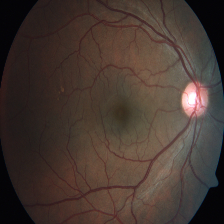
Diabetic retinopathy grade: Severe